Interaction volume radius: 5 \u00c5
Interaction volume height: 10 \u00c5
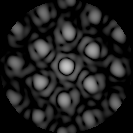
Disorder parameter: 0.1918